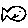
Label: fish